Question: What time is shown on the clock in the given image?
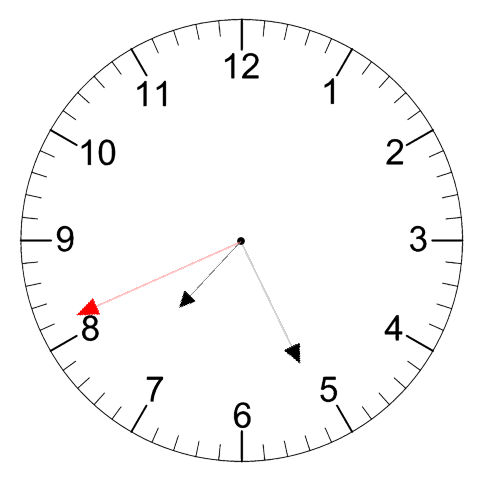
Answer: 07:25:41